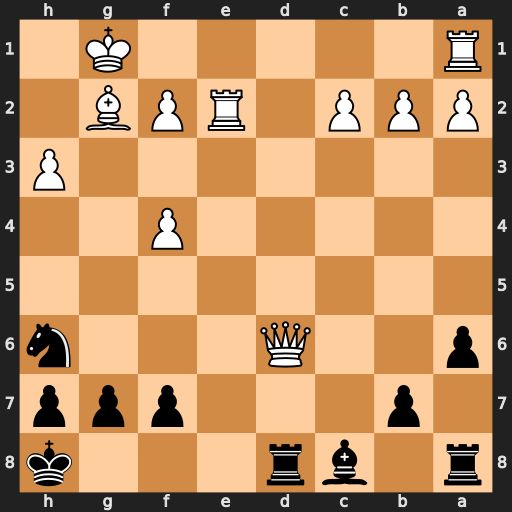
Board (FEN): r1br3k/1p3ppp/p2Q3n/8/5P2/7P/PPP1RPB1/R5K1
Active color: b
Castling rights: -
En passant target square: -
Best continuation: Rxd6 Re8+ Ng8 Rae1 g6